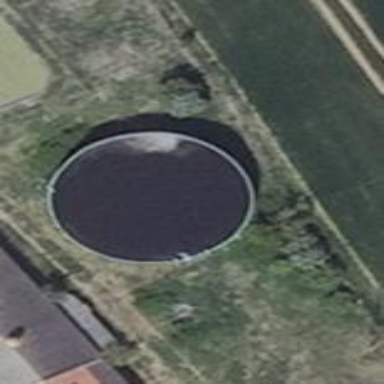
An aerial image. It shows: Storage tank building.